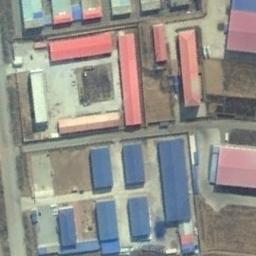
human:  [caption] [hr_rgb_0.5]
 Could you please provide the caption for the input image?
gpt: The industrial area is dilapidated .

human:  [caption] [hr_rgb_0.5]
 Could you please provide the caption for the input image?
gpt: The industrial area has some neatly arranged blue workshops and red workshops .

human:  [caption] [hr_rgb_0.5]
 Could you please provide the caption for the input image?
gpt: Plants and roads in an industrial area .

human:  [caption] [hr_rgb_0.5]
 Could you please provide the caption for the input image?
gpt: There are many houses of different shapes and sizes in the industrial zone .

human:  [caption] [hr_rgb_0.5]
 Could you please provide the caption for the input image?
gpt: There are some blue buildings and red buildings on the industrial area .